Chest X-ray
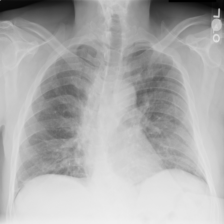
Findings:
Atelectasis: negative
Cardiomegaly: negative
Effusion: negative
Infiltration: negative
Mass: negative
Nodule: negative
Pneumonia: negative
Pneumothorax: negative
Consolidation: negative
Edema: negative
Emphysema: negative
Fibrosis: negative
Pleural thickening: negative
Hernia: negative